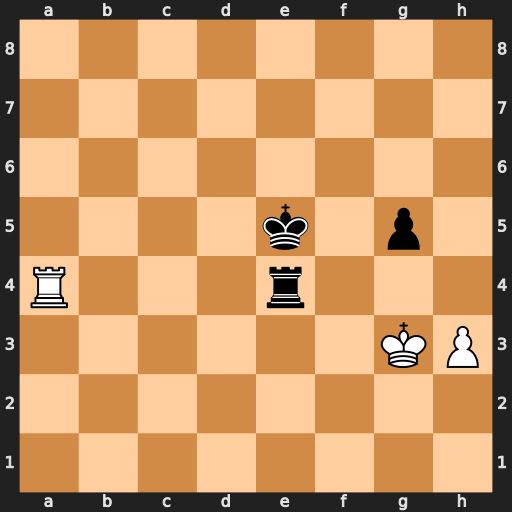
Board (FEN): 8/8/8/4k1p1/R3r3/6KP/8/8
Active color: w
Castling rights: -
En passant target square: -
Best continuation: Rxe4+ Kxe4 Kg4